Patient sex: F
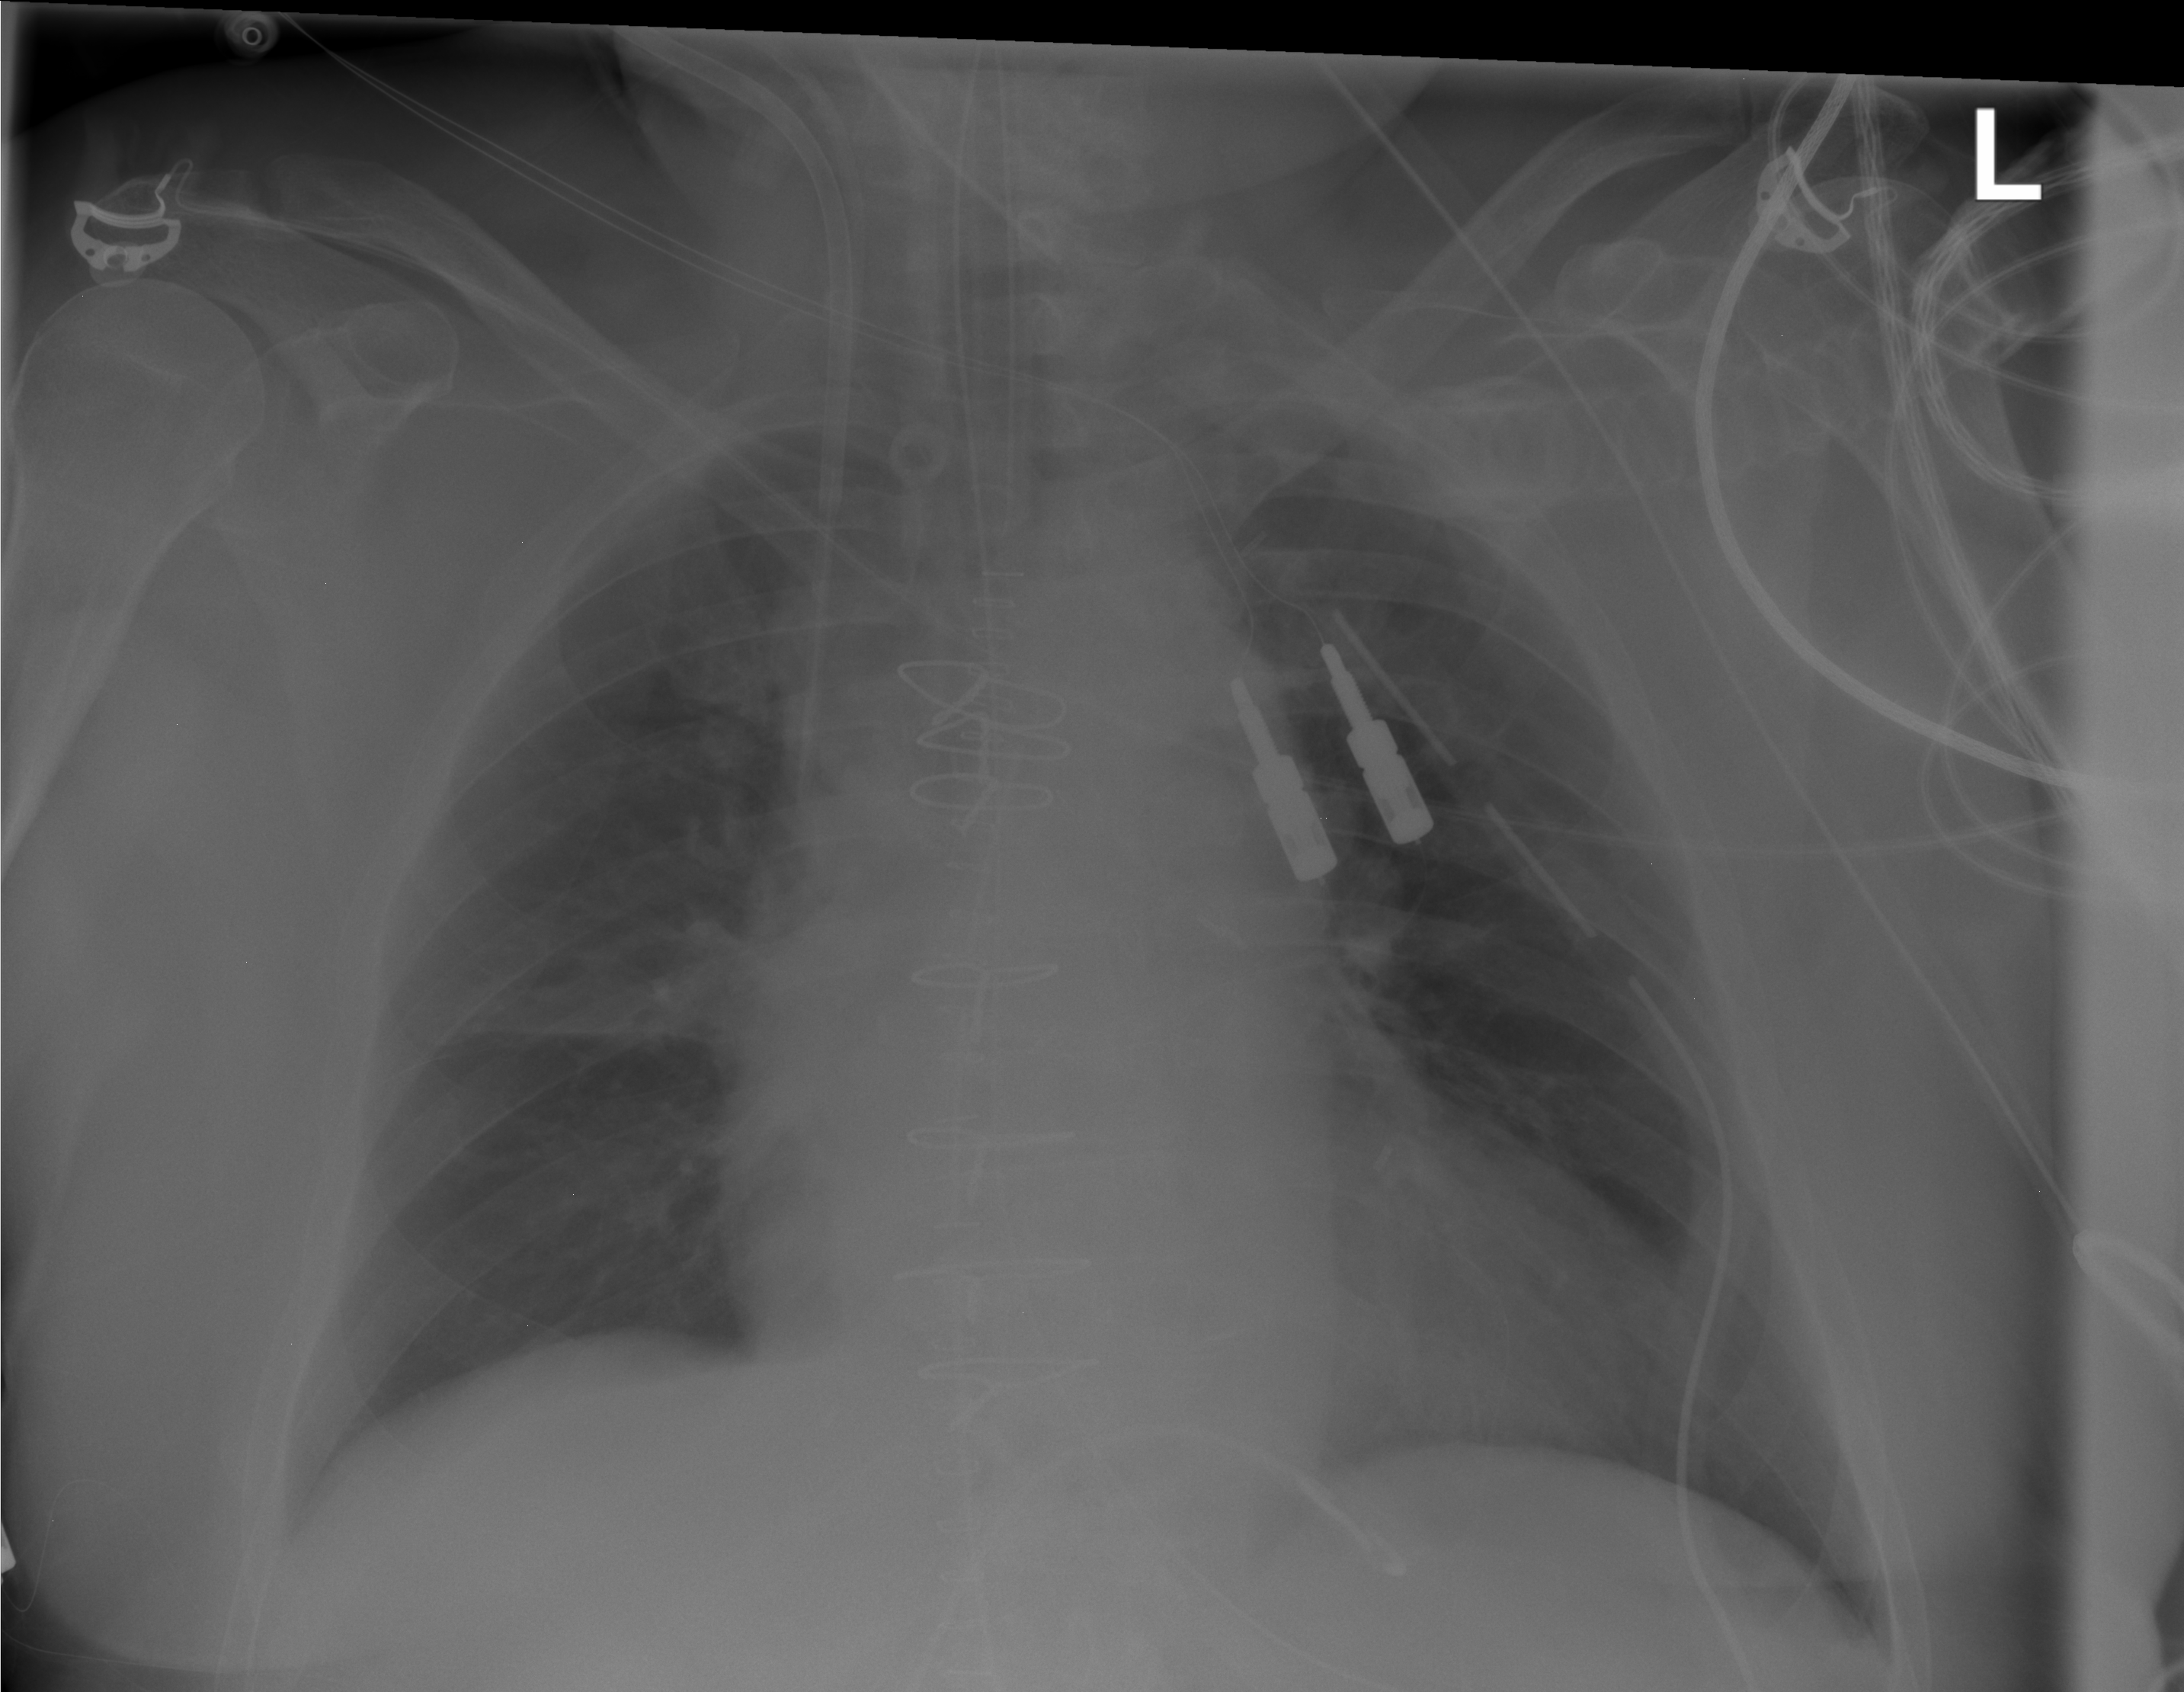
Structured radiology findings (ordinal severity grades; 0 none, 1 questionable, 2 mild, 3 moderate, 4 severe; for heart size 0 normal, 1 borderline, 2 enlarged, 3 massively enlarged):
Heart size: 0
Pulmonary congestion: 0
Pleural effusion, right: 0
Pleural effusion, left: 0
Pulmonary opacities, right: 0
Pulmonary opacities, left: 0
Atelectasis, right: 2
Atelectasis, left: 0